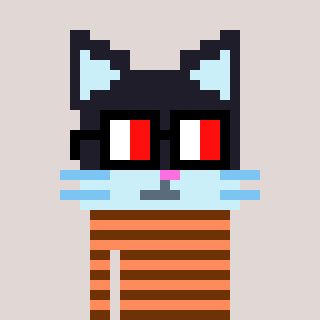
a pixel art character with square glasses with black frames and red eyes, a cat-shaped head and a peachy-colored body on a warm background